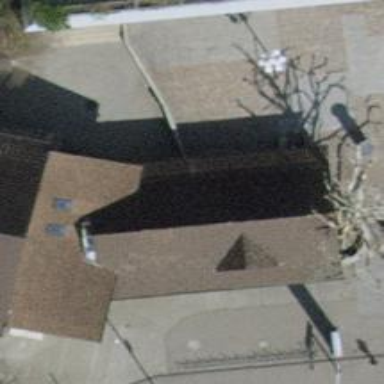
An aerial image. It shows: Roof with skillion shape.